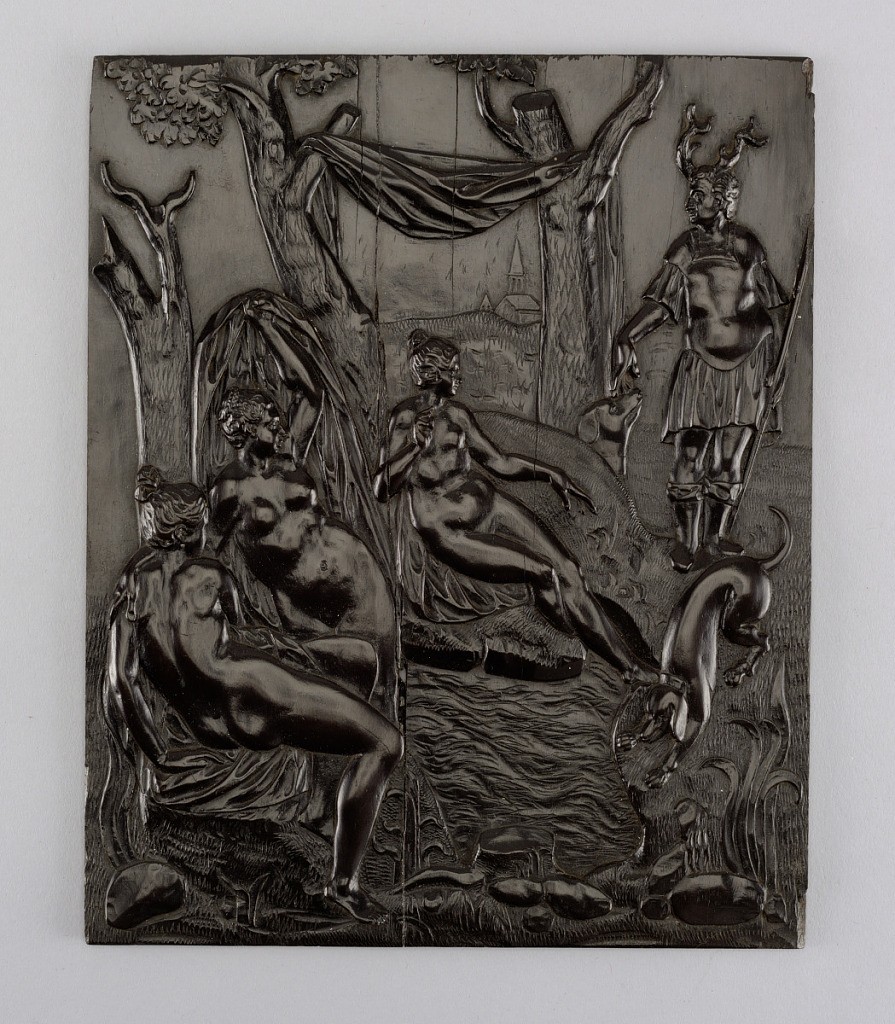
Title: Panel
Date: early–mid-17th century
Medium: wood, carved
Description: Carved with a representation of Diana and Actaeon.